Interaction volume radius: 5 \u00c5
Interaction volume height: 20 \u00c5
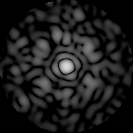
Disorder parameter: 0.8664